Interaction volume radius: 10 \u00c5
Interaction volume height: 25 \u00c5
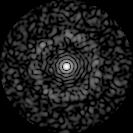
Disorder parameter: 0.845